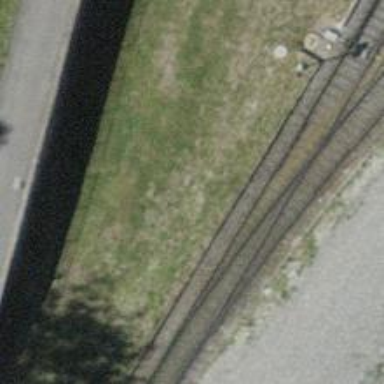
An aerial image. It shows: Railway switch.